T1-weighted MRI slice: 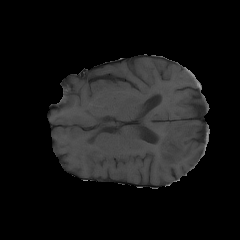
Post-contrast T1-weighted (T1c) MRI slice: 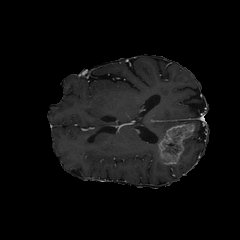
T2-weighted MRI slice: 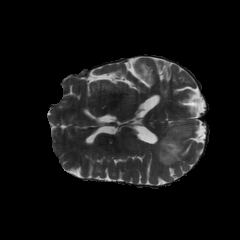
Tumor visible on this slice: yes